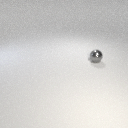
small gray metal sphere